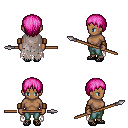
a pixel art fantasy rpg character, female body template, human, dark skin, gray tattered cape, teal pants, pink plain hairstyle, leather bracers, ghillies, spear, four views (front, back, left, right), 2x2 character sprite sheet, small pixel art, hard edges, no anti-aliasing